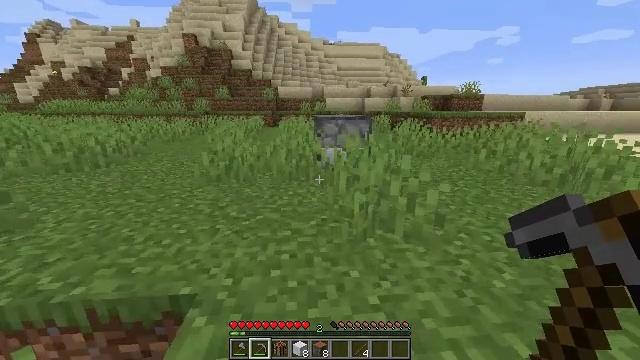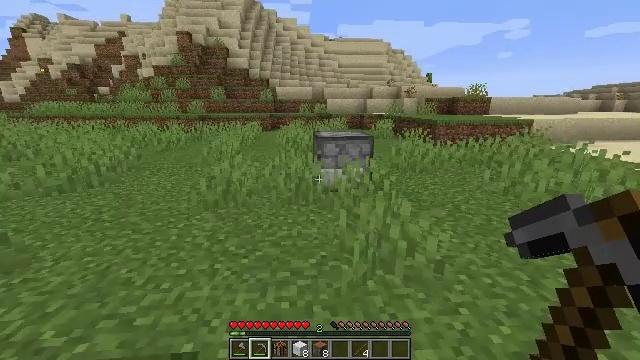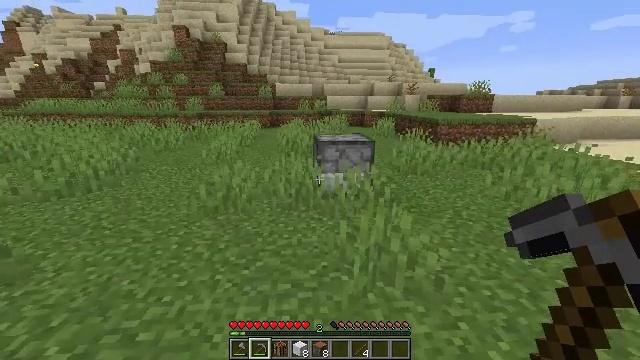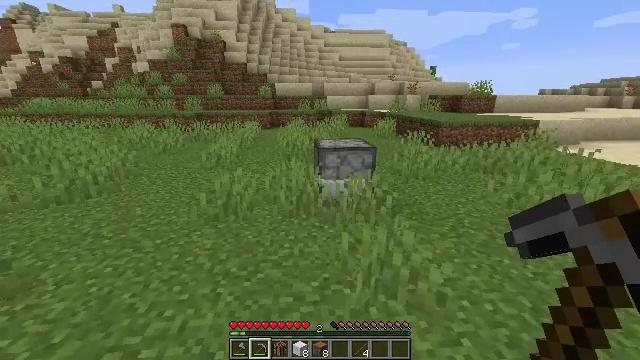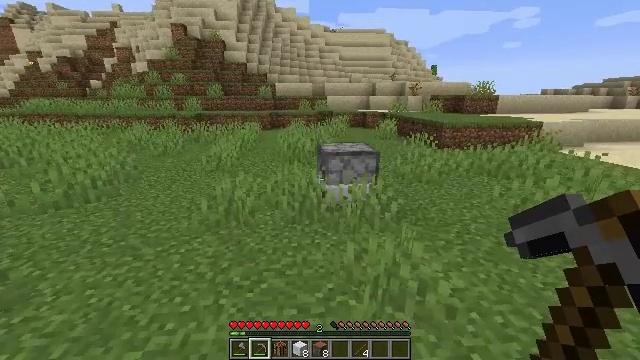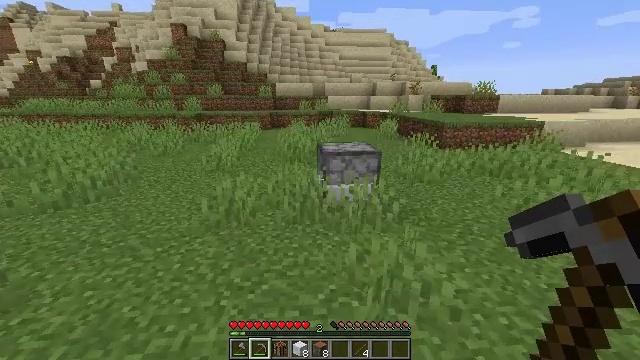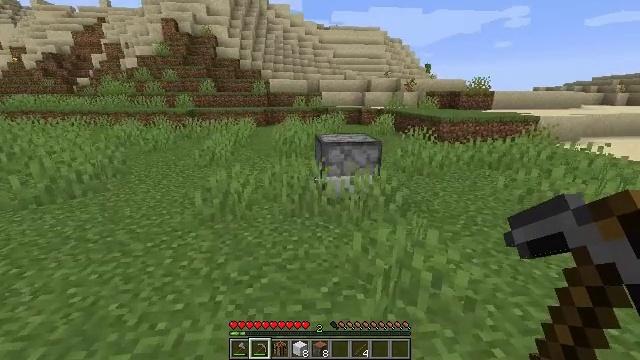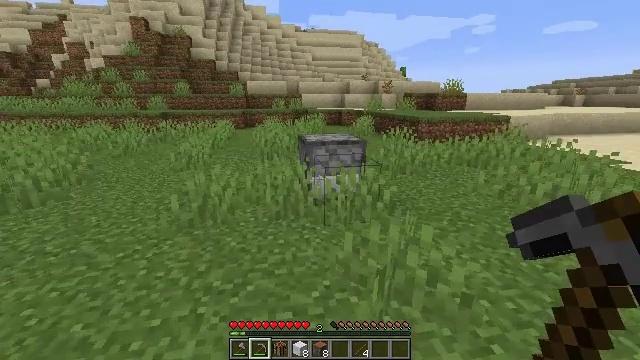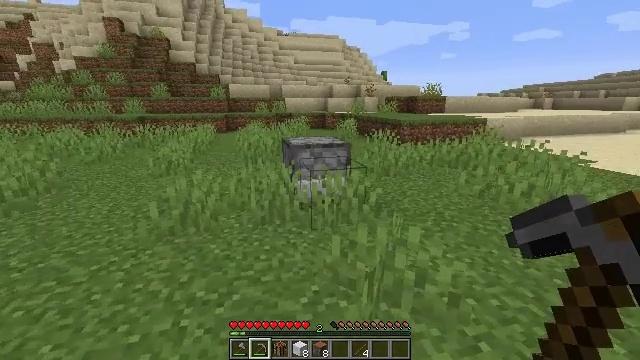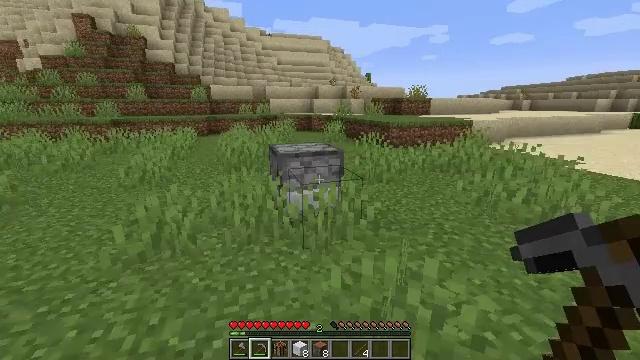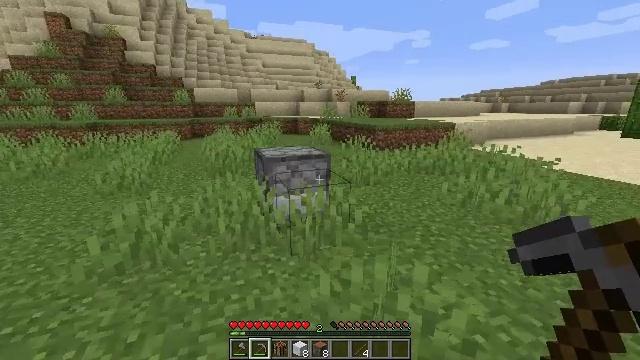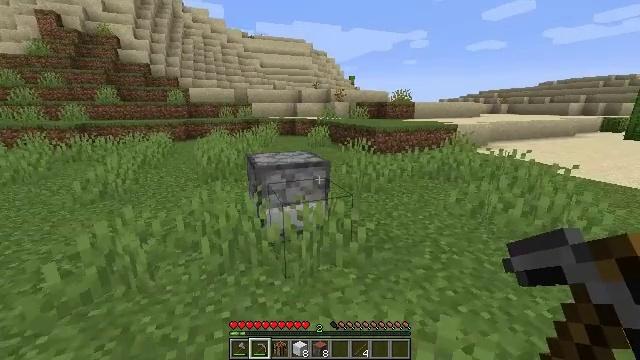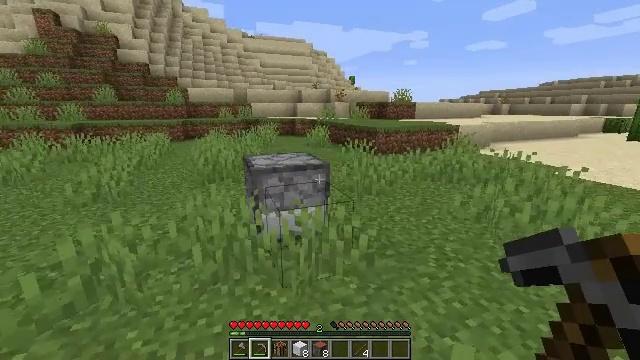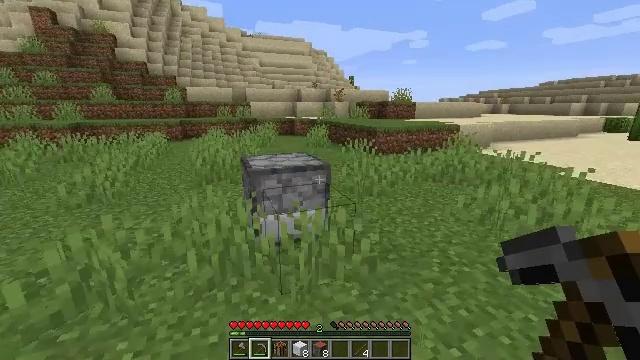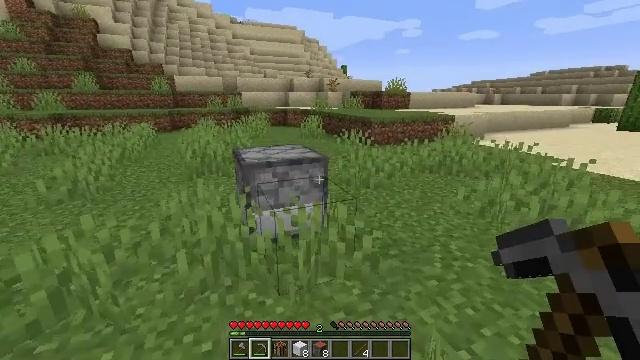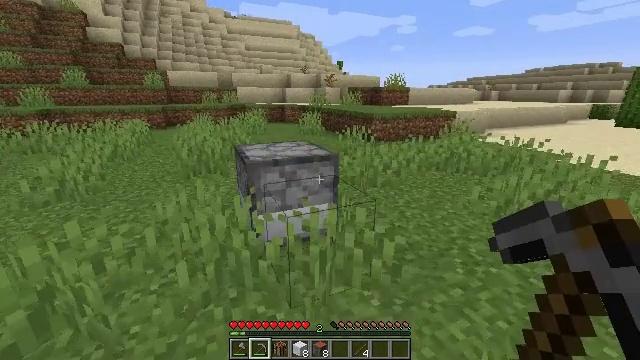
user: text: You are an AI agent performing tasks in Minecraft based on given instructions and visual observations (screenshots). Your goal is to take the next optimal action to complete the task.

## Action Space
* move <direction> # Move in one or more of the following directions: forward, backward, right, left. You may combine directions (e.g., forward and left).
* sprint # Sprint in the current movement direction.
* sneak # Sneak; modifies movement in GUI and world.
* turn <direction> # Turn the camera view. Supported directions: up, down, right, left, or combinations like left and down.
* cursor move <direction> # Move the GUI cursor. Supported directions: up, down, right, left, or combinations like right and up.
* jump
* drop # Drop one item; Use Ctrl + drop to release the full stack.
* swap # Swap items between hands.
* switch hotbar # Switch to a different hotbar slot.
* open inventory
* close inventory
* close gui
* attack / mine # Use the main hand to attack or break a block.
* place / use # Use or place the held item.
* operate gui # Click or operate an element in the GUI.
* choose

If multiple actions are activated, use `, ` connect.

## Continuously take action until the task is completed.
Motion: motion action
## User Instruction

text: Craft the cooked mutton.
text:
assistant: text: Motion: move forward, jump
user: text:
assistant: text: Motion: move forward and move left, jump
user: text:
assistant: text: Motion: move forward and move left, jump
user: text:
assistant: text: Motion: move forward and move left, jump
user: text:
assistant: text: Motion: move forward and move left, jump
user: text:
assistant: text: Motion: move forward, turn right
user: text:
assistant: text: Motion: move forward, turn right
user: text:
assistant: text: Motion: move forward, turn right
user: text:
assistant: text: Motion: move forward, turn right
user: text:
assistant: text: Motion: move forward, turn right
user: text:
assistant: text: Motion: move forward
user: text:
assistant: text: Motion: move forward
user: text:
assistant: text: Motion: move forward and move left
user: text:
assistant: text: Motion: move forward and move left, turn right and down
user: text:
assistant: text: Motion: move forward and move left, turn right
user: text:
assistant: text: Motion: move forward and move left
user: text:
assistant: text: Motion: move forward and move left
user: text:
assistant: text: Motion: move forward and move left, turn right and down
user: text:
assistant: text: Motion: move forward and move left, turn right and down
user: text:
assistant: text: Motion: move forward and move left, turn right and down
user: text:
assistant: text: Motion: move left, turn right and down
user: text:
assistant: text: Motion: move left, turn right and down
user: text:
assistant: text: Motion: move left, turn right
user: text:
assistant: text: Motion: move left, turn right
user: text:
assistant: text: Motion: move left, turn right
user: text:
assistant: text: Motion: move left, turn right
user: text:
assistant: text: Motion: move left, turn right
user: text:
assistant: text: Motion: move left, turn right
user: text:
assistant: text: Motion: move left, turn right
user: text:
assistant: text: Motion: move left, turn right